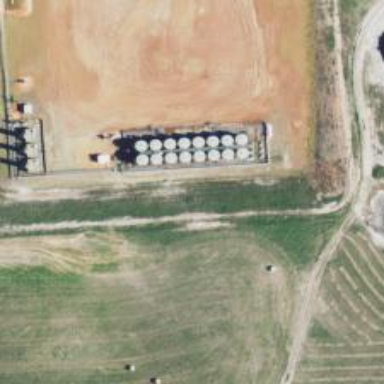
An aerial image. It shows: Storage tank with man-made structure.